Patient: sex M, age 62
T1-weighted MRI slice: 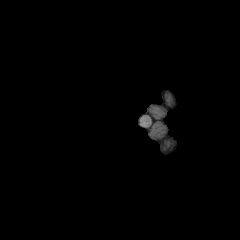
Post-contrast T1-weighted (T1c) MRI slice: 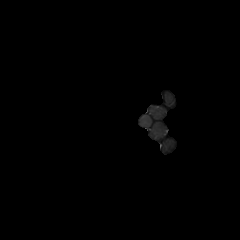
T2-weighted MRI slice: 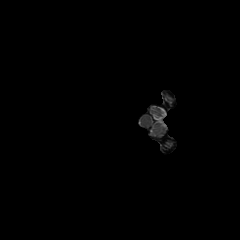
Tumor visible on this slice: no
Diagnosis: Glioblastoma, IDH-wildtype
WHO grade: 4